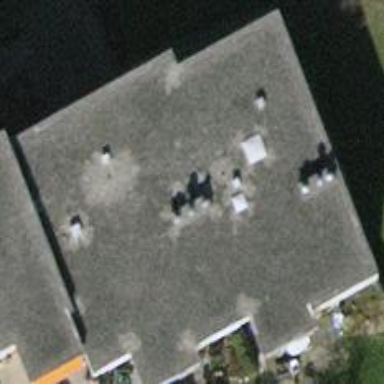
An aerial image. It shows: Flat-roofed apartment building.